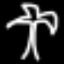
Label: palm tree